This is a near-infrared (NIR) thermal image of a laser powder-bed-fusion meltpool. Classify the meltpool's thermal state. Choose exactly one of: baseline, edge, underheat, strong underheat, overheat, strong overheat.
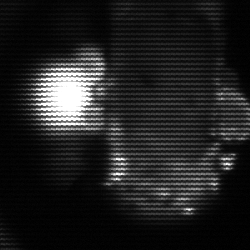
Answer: strong underheat